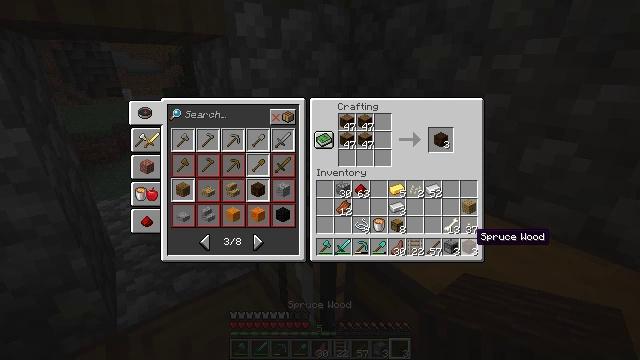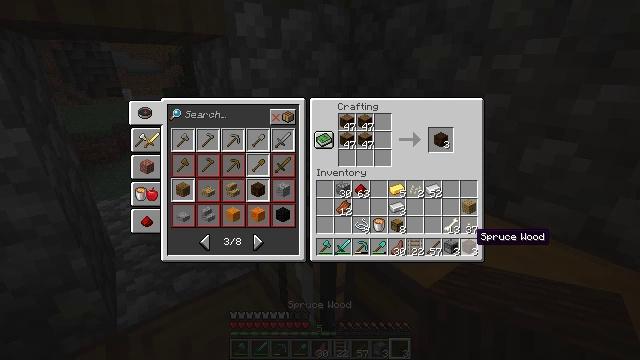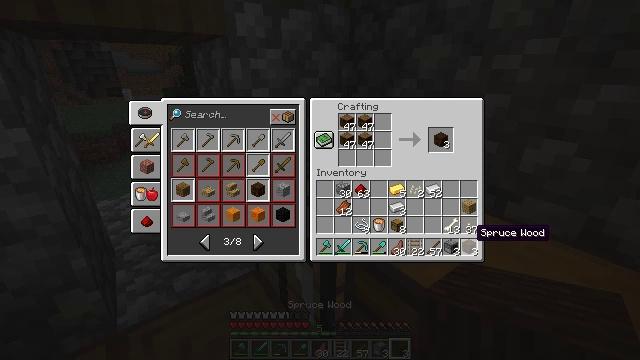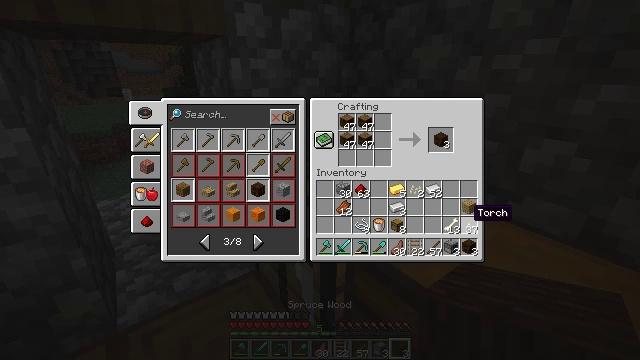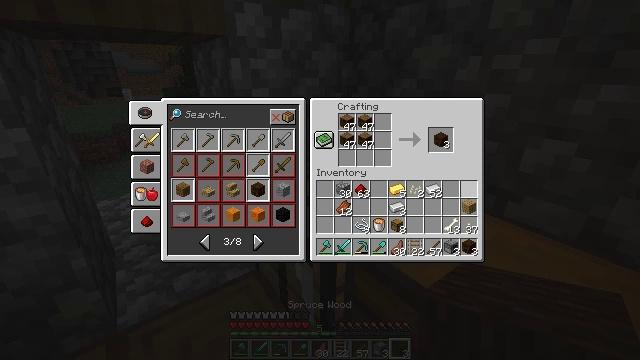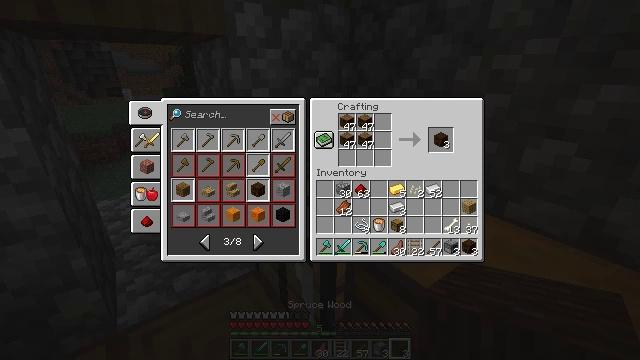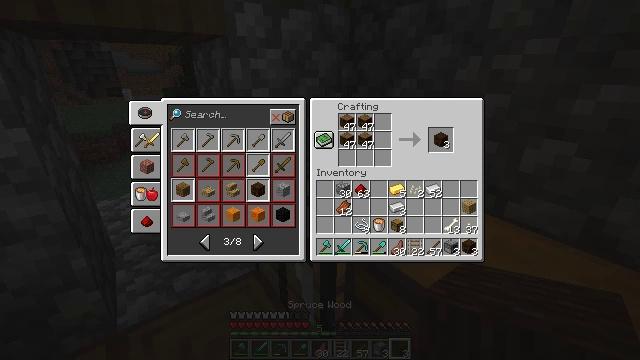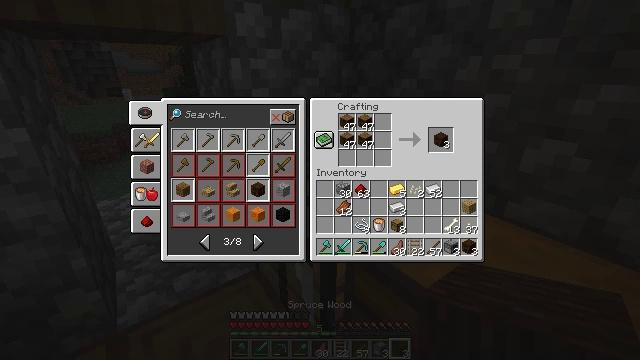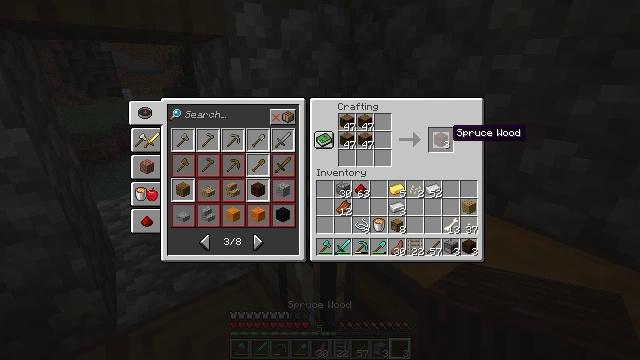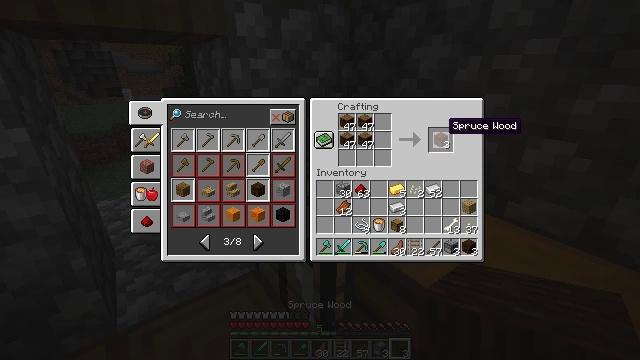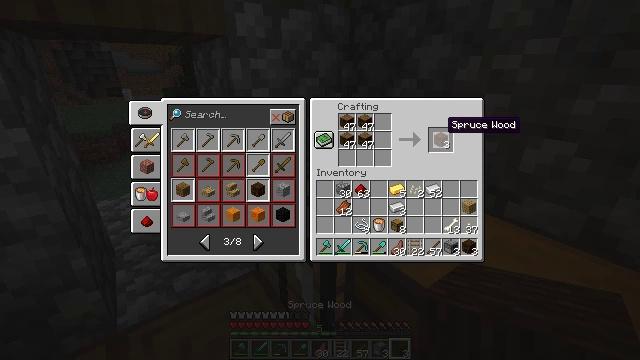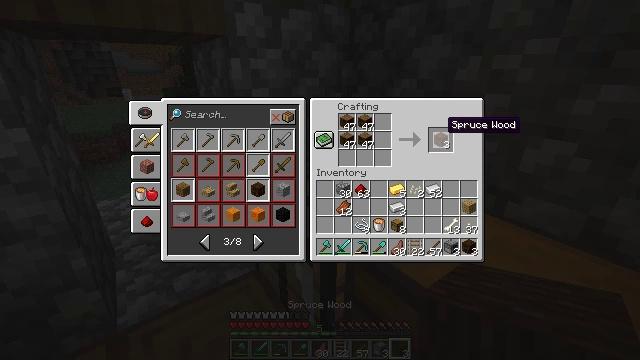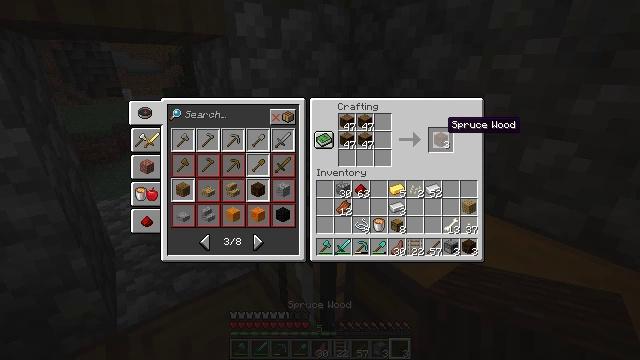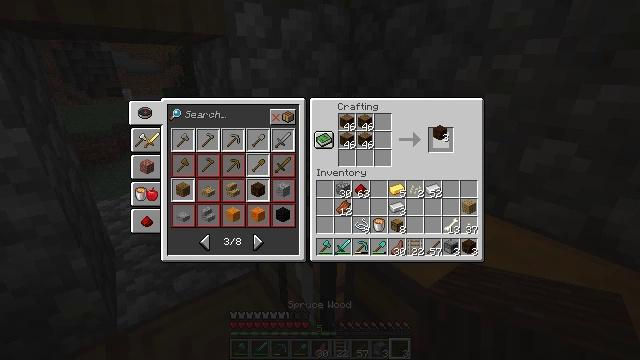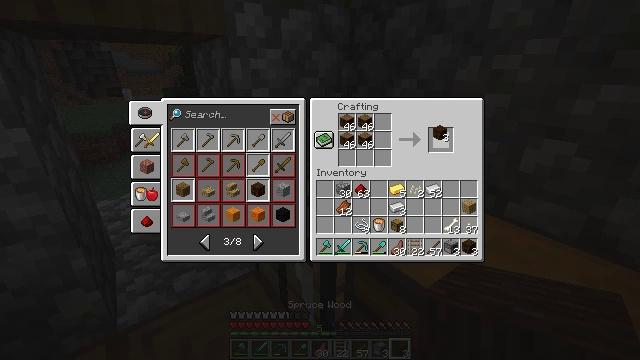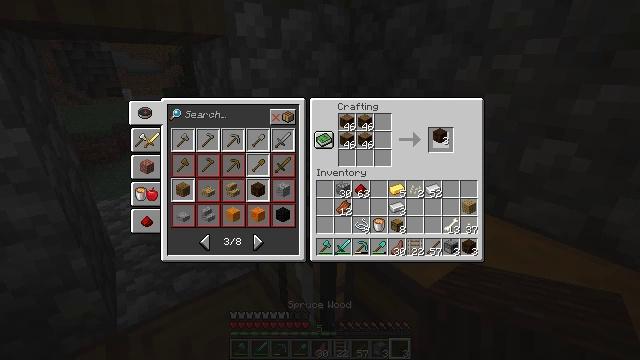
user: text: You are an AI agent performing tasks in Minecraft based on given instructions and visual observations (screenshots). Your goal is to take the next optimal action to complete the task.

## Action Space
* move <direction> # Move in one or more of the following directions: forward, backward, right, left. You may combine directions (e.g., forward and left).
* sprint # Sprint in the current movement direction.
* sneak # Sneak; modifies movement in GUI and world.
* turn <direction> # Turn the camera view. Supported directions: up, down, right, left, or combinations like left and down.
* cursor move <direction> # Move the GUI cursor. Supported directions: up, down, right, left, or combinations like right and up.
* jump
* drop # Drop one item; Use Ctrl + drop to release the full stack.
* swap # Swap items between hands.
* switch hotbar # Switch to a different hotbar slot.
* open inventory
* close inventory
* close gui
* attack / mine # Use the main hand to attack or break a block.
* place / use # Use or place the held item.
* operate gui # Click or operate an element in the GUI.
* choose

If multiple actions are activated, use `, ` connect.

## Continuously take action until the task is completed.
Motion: motion action
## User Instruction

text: Make spruce wood from spruce logs.
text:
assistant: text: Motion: no_op
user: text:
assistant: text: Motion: no_op
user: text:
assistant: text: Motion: cursor move up
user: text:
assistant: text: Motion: cursor move up
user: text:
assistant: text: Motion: cursor move up
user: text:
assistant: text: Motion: cursor move up
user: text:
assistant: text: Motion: cursor move up
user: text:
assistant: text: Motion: cursor move up
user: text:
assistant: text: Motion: cursor move up
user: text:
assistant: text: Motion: no_op
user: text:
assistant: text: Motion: no_op
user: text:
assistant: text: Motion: no_op
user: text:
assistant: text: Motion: operate gui
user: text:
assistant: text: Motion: operate gui
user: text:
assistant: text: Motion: operate gui
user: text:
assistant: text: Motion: cursor move right and down
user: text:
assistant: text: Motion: cursor move down
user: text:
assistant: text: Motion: cursor move down
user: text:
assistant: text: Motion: cursor move down
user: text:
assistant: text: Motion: cursor move down
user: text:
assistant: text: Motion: cursor move down
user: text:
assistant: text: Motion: no_op
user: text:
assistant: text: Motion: no_op
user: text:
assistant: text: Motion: no_op
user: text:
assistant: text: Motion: no_op
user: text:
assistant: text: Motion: operate gui
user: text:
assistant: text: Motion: operate gui
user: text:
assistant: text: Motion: no_op
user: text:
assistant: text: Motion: no_op
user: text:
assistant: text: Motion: cursor move left and up